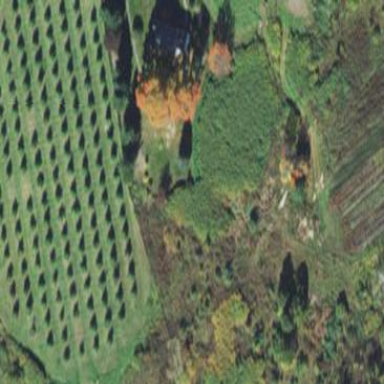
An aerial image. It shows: Orchard.